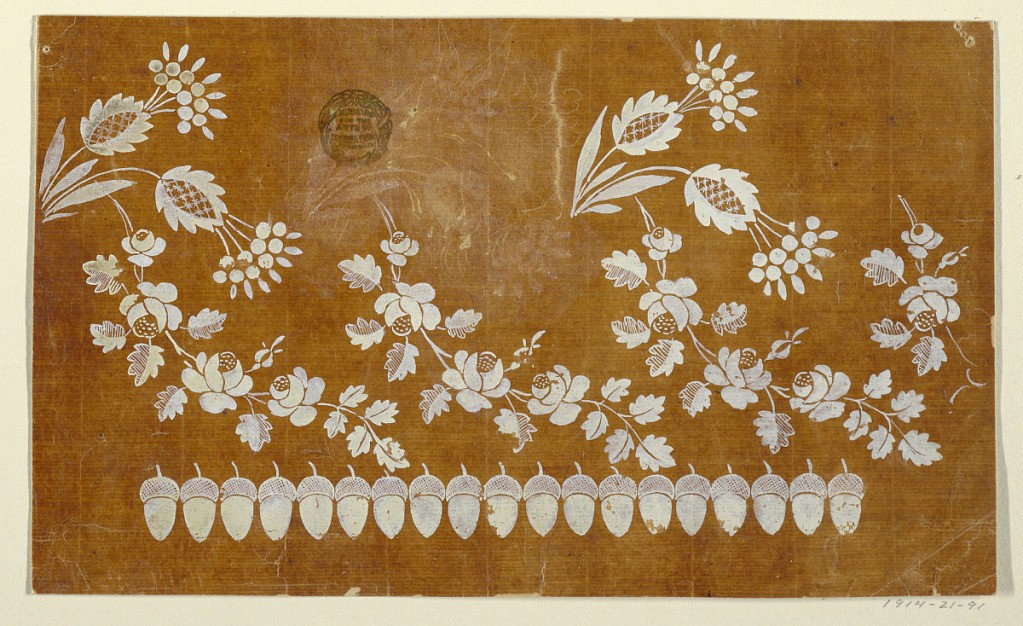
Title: Design for an Embroidered or Woven Horizontal Border of the "Fabrique de St. Ruf"
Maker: Fabrique de Saint Ruf, Lyon, France
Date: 1805–1815
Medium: Incised lines, brush and qhite gouache on glazed tracing paper pasted on paper
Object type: Drawing
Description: Every other one from a row of undulating rose twigs starts from a plant. The first intention had been to let all of them start thus, as proven by an erased plant. A row of acorns is at the bottom. Not quite two repeats are shown.